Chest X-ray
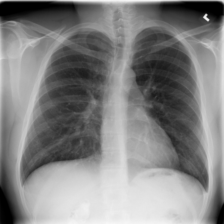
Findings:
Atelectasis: negative
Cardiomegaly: negative
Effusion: negative
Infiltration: negative
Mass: negative
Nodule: negative
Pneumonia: negative
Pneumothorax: negative
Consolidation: negative
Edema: negative
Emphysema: negative
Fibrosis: negative
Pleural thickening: negative
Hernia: negative